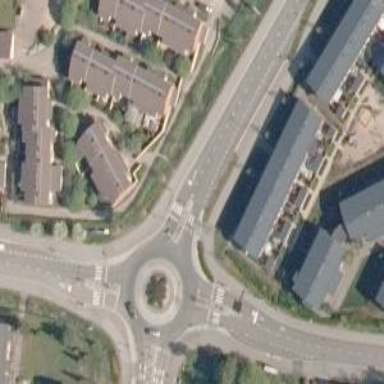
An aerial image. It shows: Tertiary road with asphalt surface leading to roundabout.